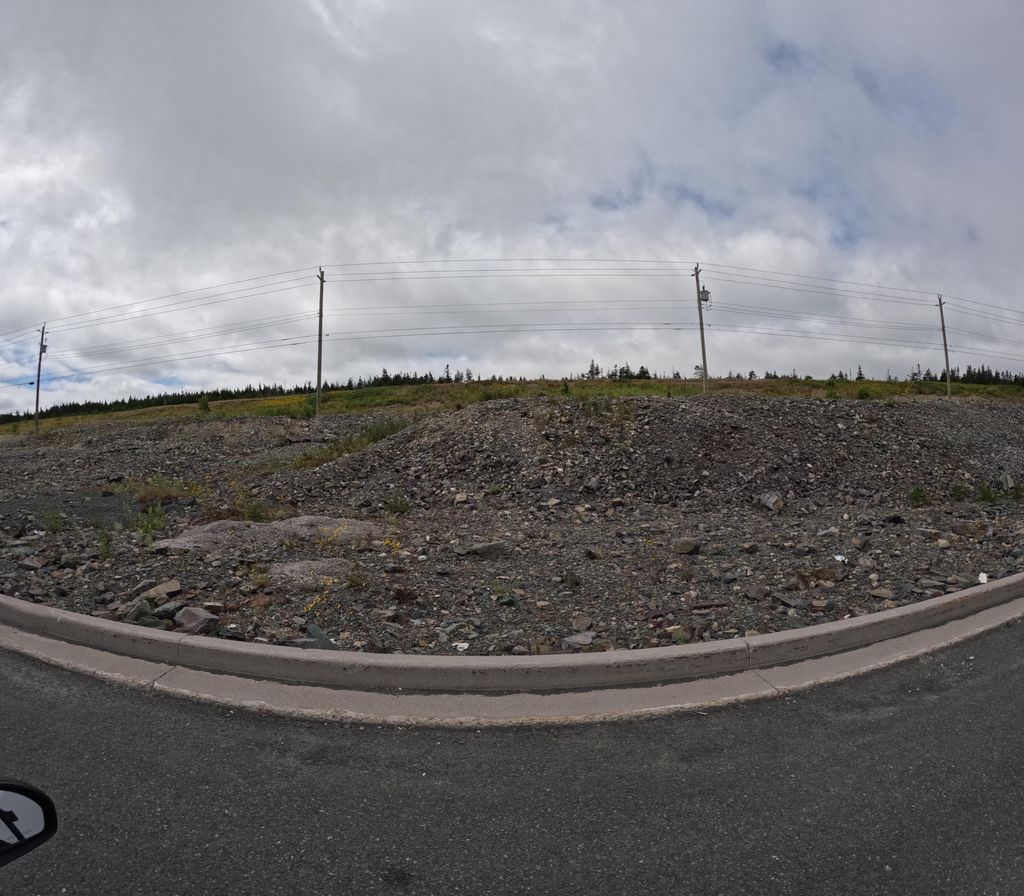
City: st_johns